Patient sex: M
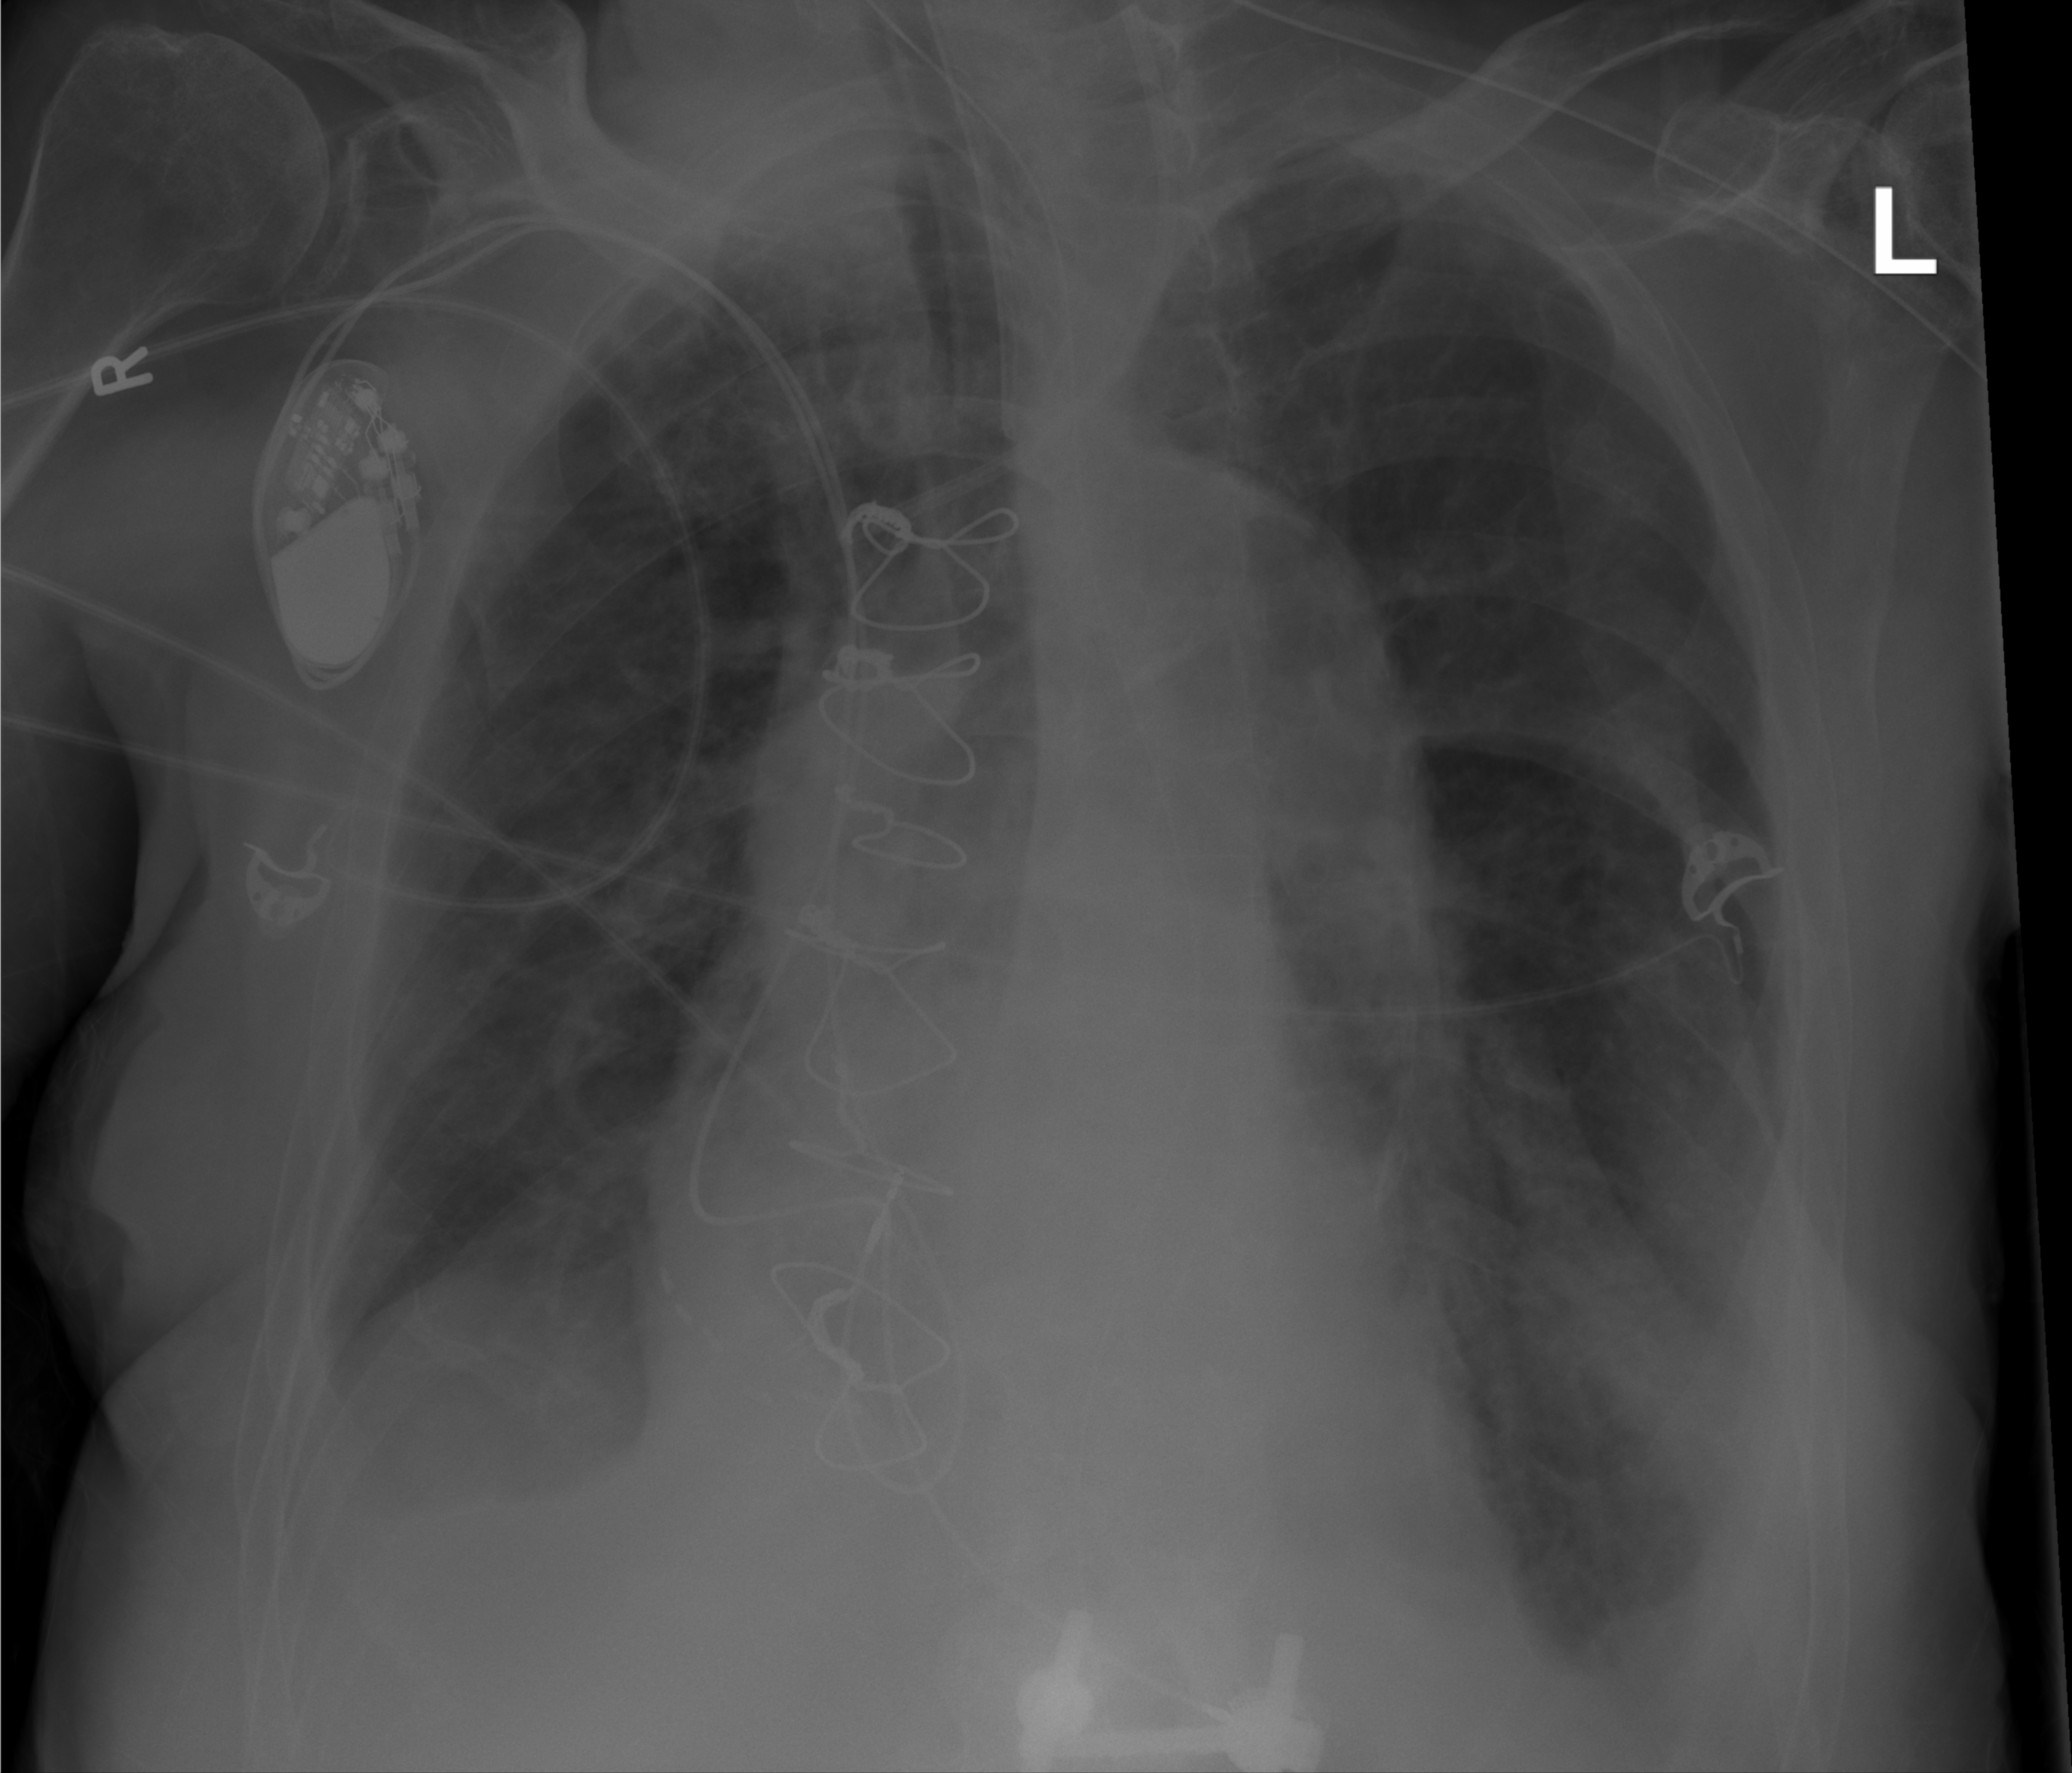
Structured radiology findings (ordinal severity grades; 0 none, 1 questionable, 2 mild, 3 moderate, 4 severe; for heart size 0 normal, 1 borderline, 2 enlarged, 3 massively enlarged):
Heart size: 0
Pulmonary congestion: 2
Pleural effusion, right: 1
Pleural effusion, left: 2
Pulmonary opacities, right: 2
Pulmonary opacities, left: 1
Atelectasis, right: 2
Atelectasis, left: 2